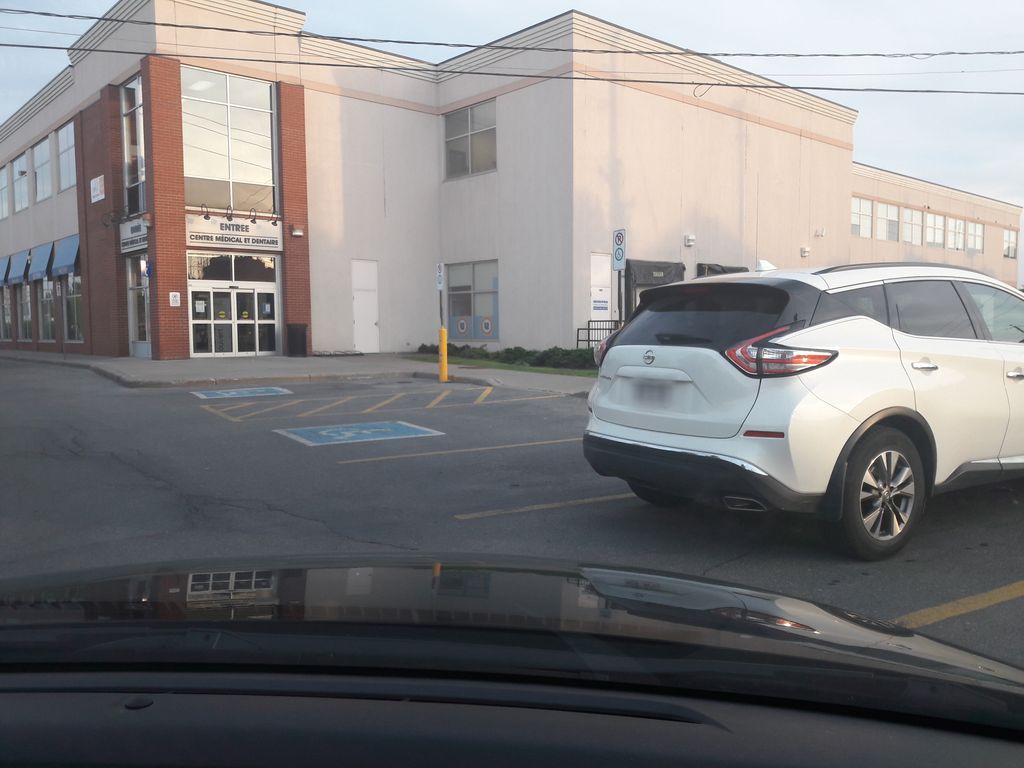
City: montreal